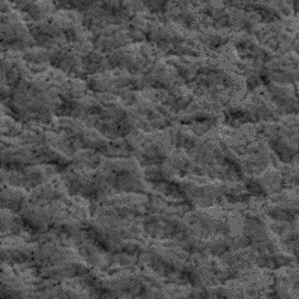
Label: frost